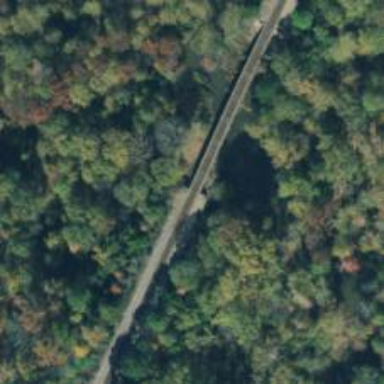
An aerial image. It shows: Bridge with railway tracks.